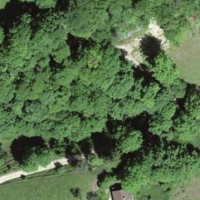
EUNIS habitat code: 41
Species observed at this site:
Platanthera bifolia
Cephalanthera rubra
Campanula glomerata